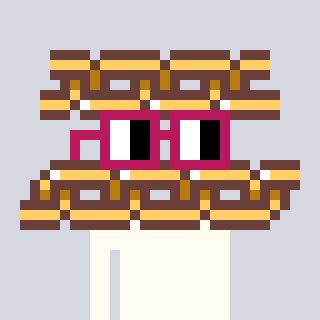
a pixel art character with square dark red glasses, a chain-shaped head and a bege-colored body on a cool background